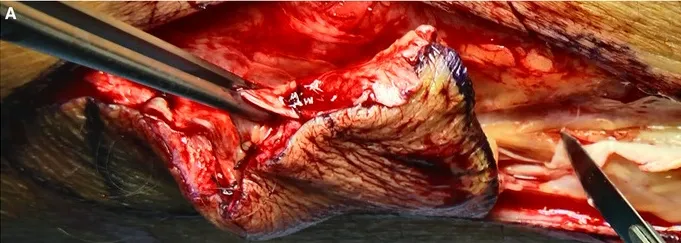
Fascia lata harvesting with skin, and ,subcutaneous tissue.
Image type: medical_photograph (other_medical_photograph)